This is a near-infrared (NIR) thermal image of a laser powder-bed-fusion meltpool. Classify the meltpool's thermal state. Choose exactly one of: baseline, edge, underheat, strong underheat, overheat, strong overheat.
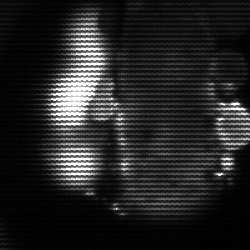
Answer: strong underheat